Question: I am working on an app that I would like to put onto some iPads (not the App Store). I bought the developer license, and added the provisions on Xcode. Now when I try to build the app for the iPad which I have connected to my computer, I get the error:
'A valid provisioning profile matching the application's Identifier '' could not be found'
I think that this problem has been caused because I have two different teams running on my Xcode, and I don't know how to specify the correct one (one has expired). Also, I remember when I first created my App that I didn't really pay attention to the fields like 'Company Name', can I change those now?
---
EDIT: Here are the provisions I do have:

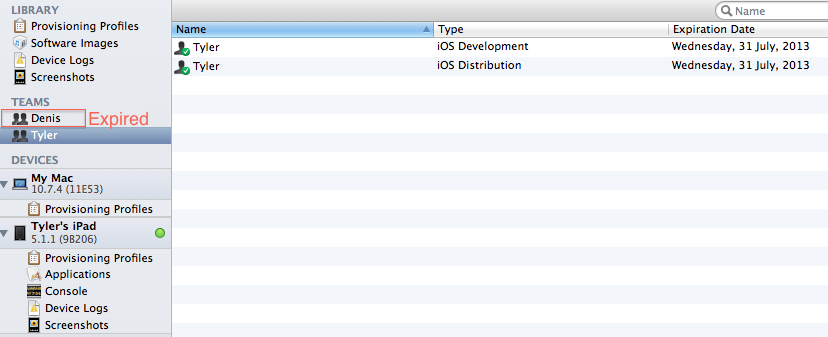
Answer: This is a very common (to me at least) error. It sounds like you just don't have a mobile provision for the app you're trying to put on your iPad. You need a .mobileprovision file for each app identifier. As for the various names of things, you can edit them in the info tab of your project or in info.plist.
If one of your profiles has expired then delete it, although this shouldn't affect anything.
To get a provision for your app, go to the apple provisioning portal and add a provisioning profile. Then you just have to put all of the specifications (UDID, development cert, application ID) in and it'll kick out a provision. There's a how-to guide on the apple developer site for both making provisions and putting them where they're supposed to be.
For some reason it also looks like your app's identifier is empty; you can change this in your project's info tab. The .mobileprovision app ID and your app's ID have to match EXACTLY otherwise nothing works.